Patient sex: M
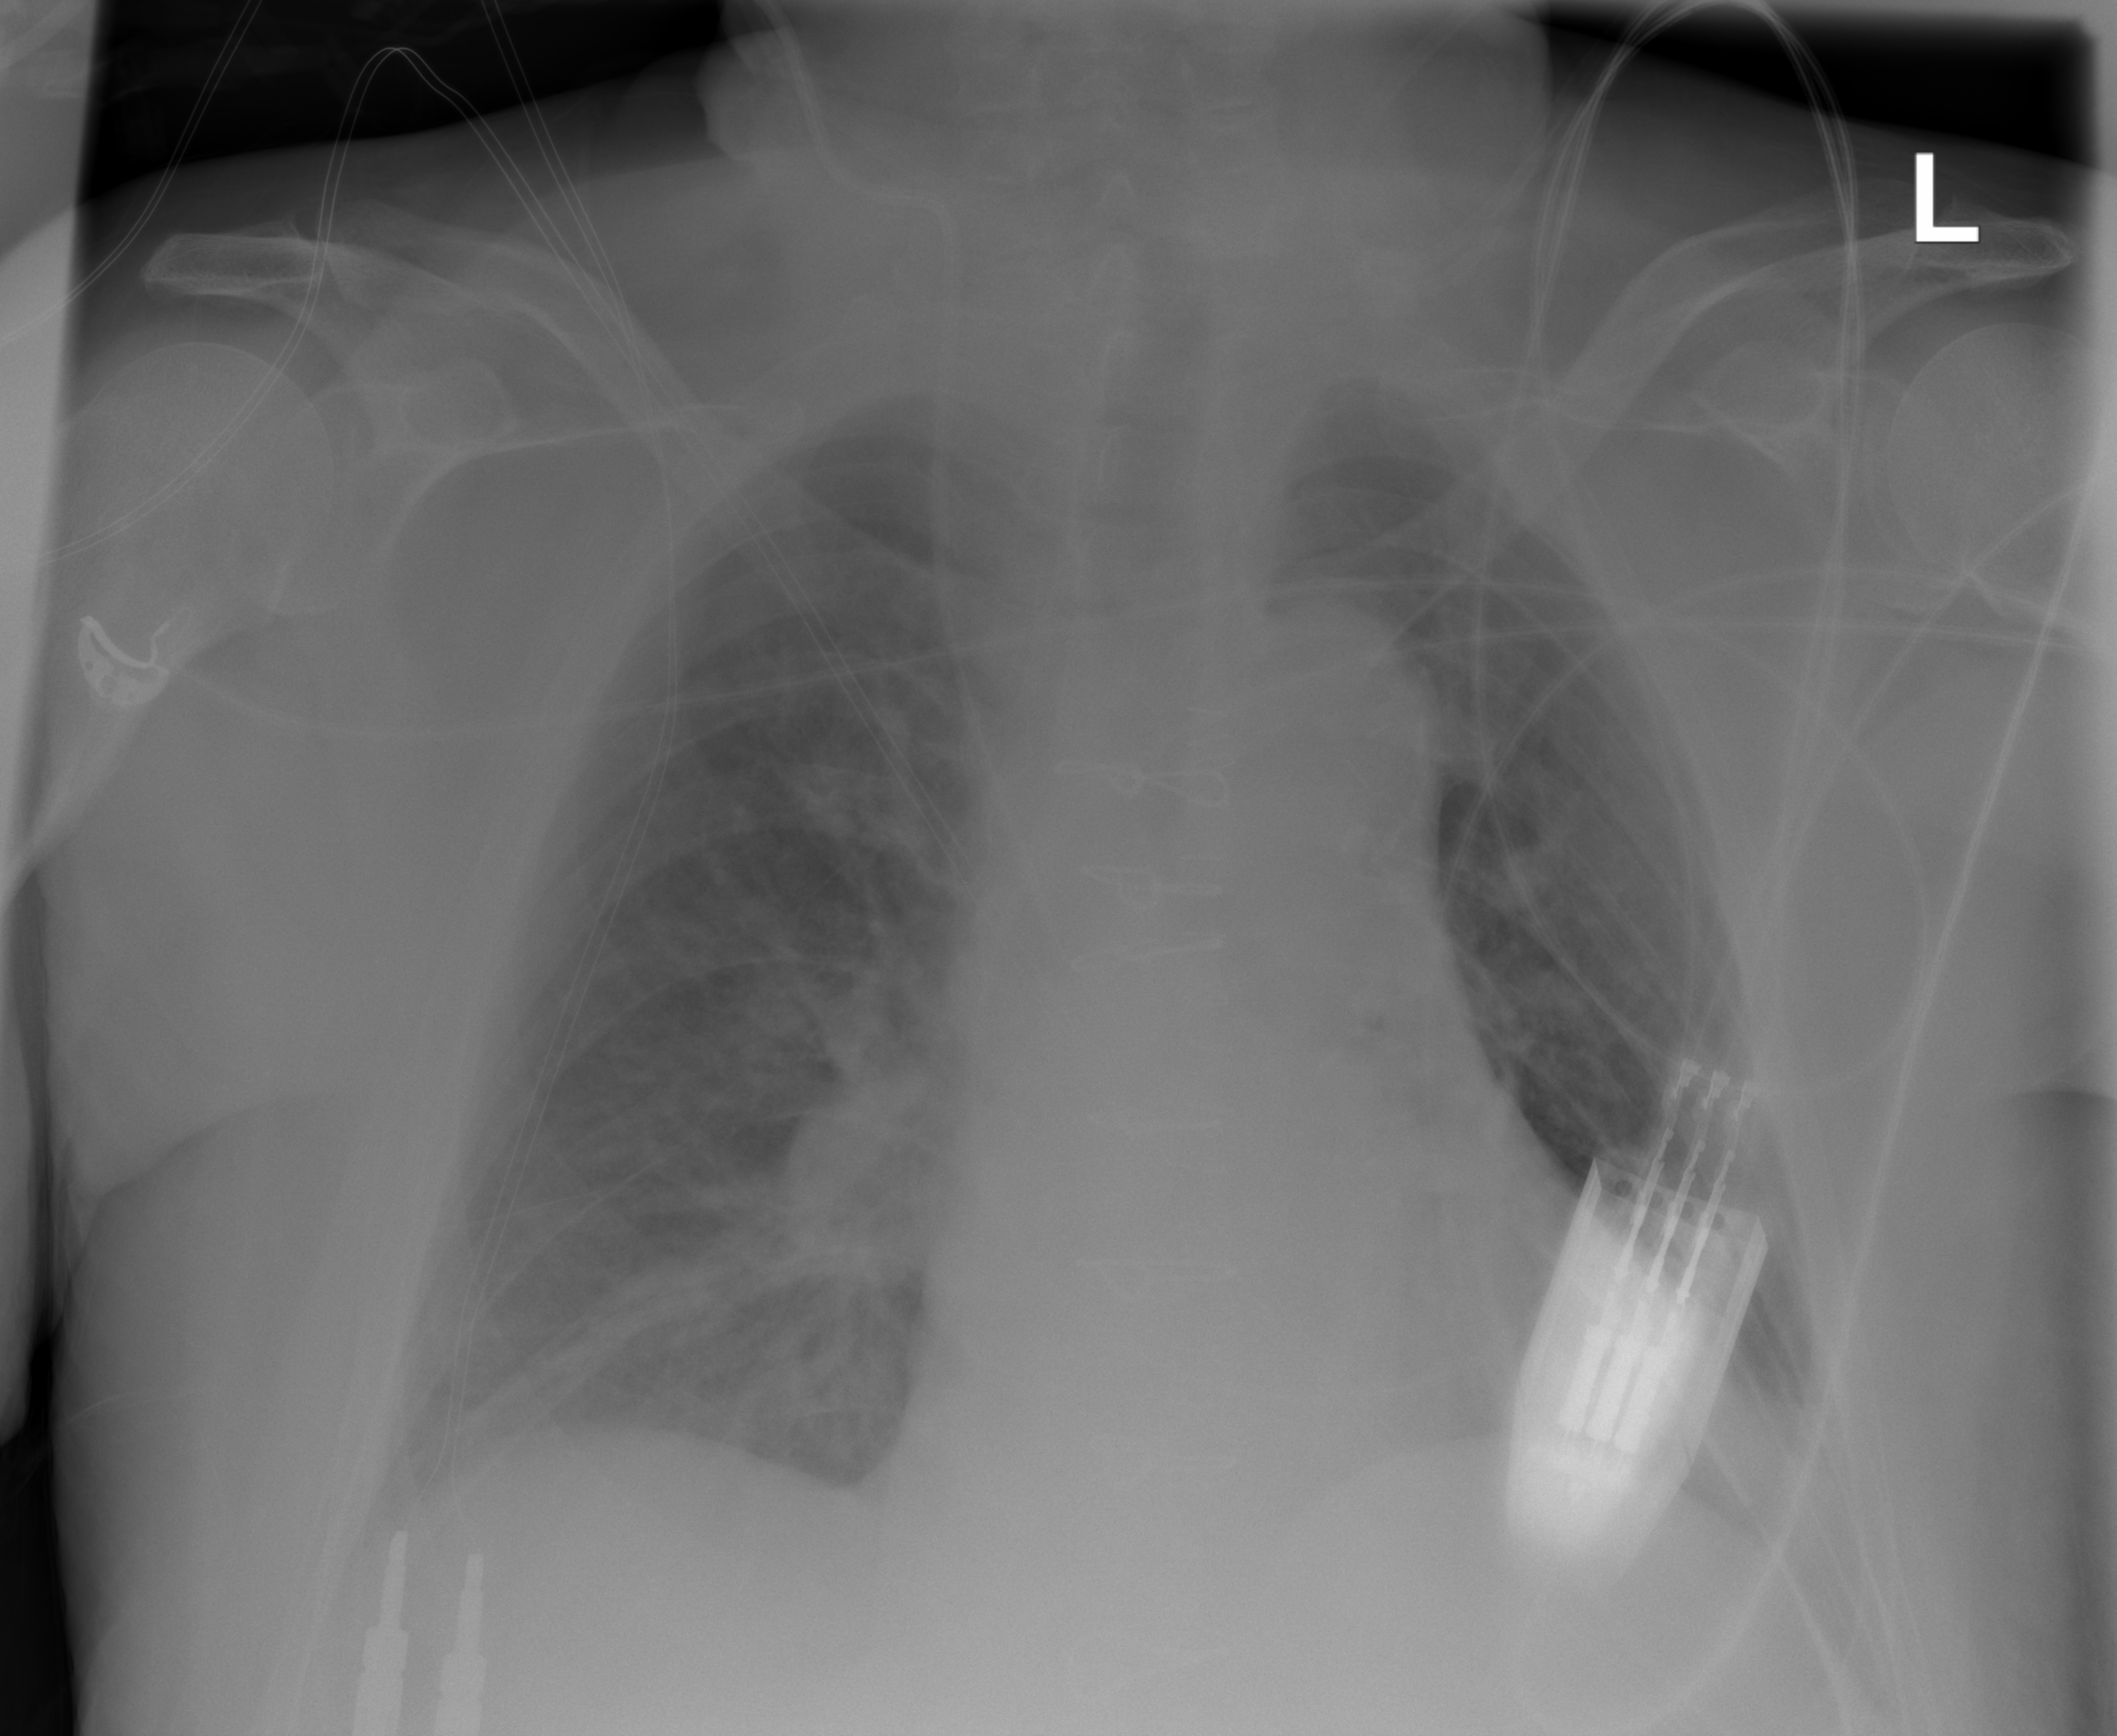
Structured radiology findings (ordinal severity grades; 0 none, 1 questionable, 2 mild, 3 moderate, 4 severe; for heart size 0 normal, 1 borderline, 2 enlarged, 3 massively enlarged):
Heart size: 2
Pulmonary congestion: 2
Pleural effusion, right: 0
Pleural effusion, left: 0
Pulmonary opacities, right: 0
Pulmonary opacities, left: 0
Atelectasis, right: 2
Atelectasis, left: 2